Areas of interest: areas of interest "Guesthouse"
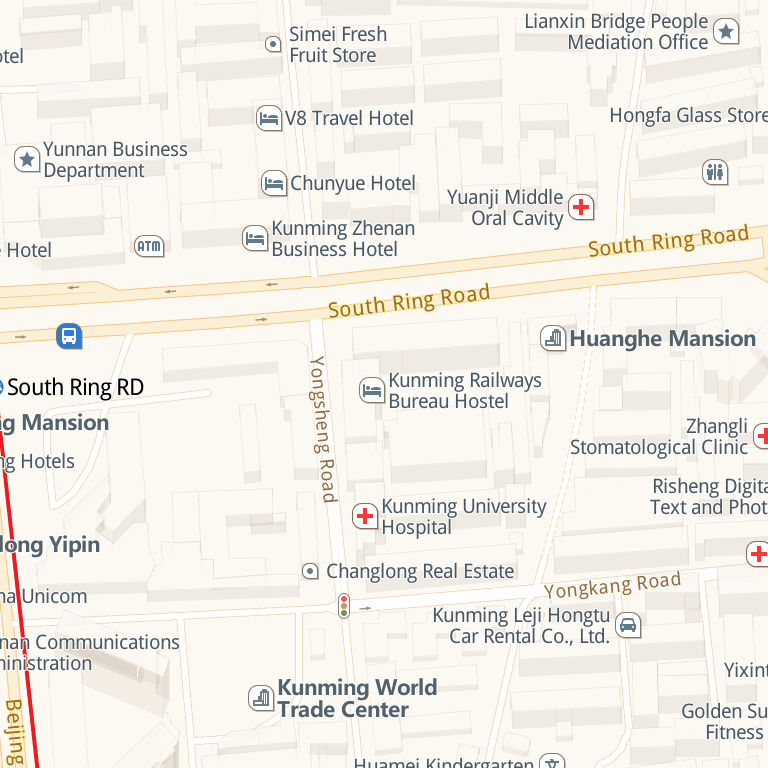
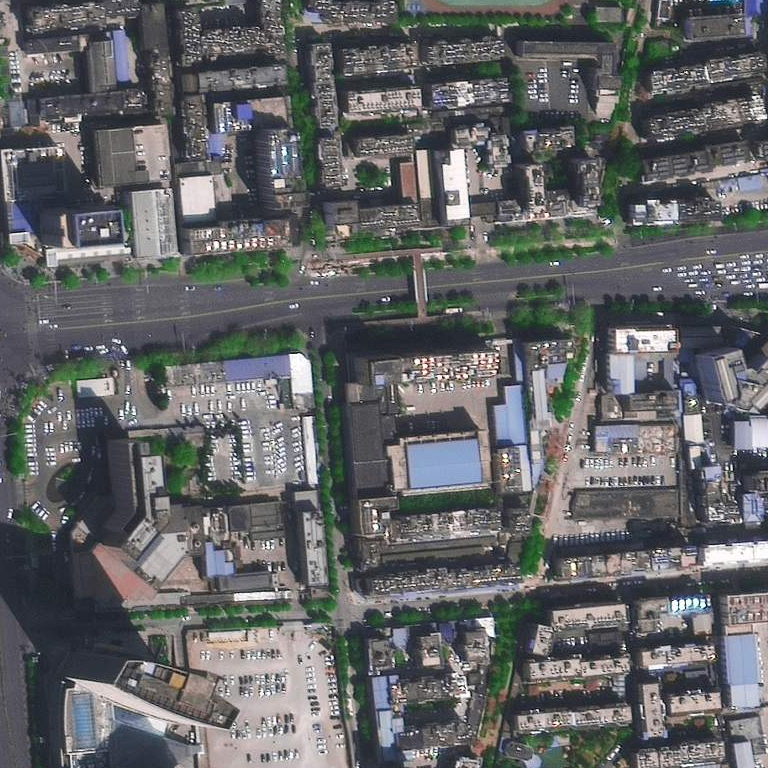